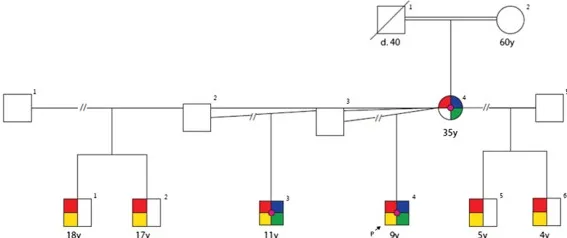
Pedigree: The proband (III4) has five half-brothers (III1, III2, III3, III5 and III6) resulting from his mother's four different marriages. The proband (III4), his mother (II4) and one of his half-brothers (III3) harboring a 516 kb duplication at 13q13.3 (red small circle) showed dysmorphic facial features, lower facial weakness, and relative macrocephaly (blue square) as well as digit anomalies including clinodactyly, brachydactyly, and short stature (green square). Developmental delay (red square) and autism (Yellow Square) were observed in all six brothers. The mother showed all of the above abnormalities except autism.
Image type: pathology (immunostaining)